Question: I have a question about using Chrome's developer tools to debug memory leaks in a single-page web application.
According to Google's <URL>, after taking a heap snapshot you'll see red and yellow detached DOM nodes. The yellow nodes are those still being reference by JavaScript, and effectively represent the of the leak. The red nodes are not directly referenced in JavaScript, but they're still "alive"--likely because they're part of a yellow node's DOM tree.
I've been able to fix several memory leaks by drilling down on all the yellow nodes in my heap snapshots and finding where in our code there was still a reference to them. However, now I've got a situation I'm not sure how to handle: Only red nodes are showing up in my heap snapshot!
If there is no JavaScript reference to these nodes, what are some other reasons that they wouldn't be garbage collected? Also, why does it say there are 155 entries but only show 60? I'm wondering if Chrome simply isn't showing one or more yellow nodes:

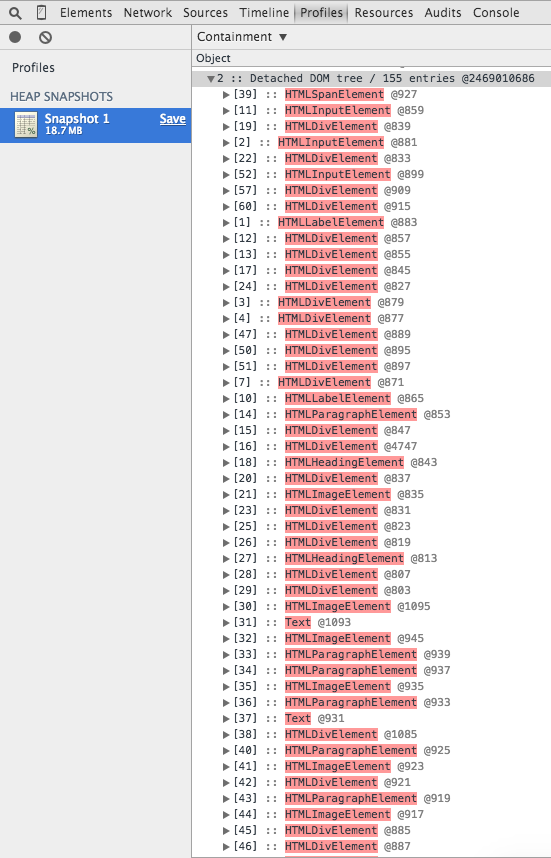
Answer: Per your request, adding this as an asnwer. Have you looked at more details on any of these DOM elements to see which DOM elements they are and perhaps that gives you a clue as to what code would have ever referenced them. One source of references that trips some people up is closures that you are done with, but are still alive for some reason.